Question: I got a 3D spaceship that moves forward and backward in the 3D scene correctly but the rightward and leftward movements are not right and what the A and D buttons do seem to vary with the camera position. This is the listener code which works for buttons W (forward) and S (backward) while buttons A and D don't do exactly what they should.

When I start the 3D space scene the steering of the spaceship is working and the buttons A and D move the spaceship left and right but after a changed the camera and rotated the view, the buttons A and D are still opposite directions but not to the left and right but depend on the camera's position.
'''
public void onAnalog(String name, float value, float tpf) {
// computing the normalized direction of the cam to move the node
int movement = 80000;
int rotation = 1;
direction.set(cam.getDirection()).normalizeLocal();
if (name.equals("moveForward")) {
direction.multLocal(movement * tpf);
ufoNode.move(direction);
}
if (name.equals("moveBackward")) {
direction.multLocal(-movement * tpf);
ufoNode.move(direction);
}
if (name.equals("moveRight")) {
direction.crossLocal(Vector3f.UNIT_Y).multLocal(movement * tpf);
ufoNode.move(direction);
}
if (name.equals("moveLeft")) {
direction.crossLocal(Vector3f.UNIT_Y).multLocal(-movement * tpf);
ufoNode.move(direction);
}
if (name.equals("rotateRight") && rotate) {
ufoNode.rotate(0, 1 * tpf, 0);
}
if (name.equals("rotateLeft") && rotate) {
ufoNode.rotate(0, -1 * tpf, 0);
}
if (name.equals("rotateUp") && rotate) {
ufoNode.rotate(0, 0, -1 * tpf);
}
if (name.equals("rotateDown") && rotate) {
ufoNode.rotate(0, 0, 1 * tpf);
}
}
'''
Can you help me and tell me what should be done to fix the right and left movements? The entire code is
'''
public class SpaceStation extends SimpleApplication implements AnalogListener,
ActionListener {
private PlanetAppState planetAppState;
private Geometry mark;
private Node ufoNode;
private Node spaceStationNode;
private Node jumpgateNode;
private Node jumpgateNode2;
private BetterCharacterControl ufoControl;
CameraNode camNode;
boolean rotate = false;
Vector3f direction = new Vector3f();
private BulletAppState bulletAppState;
public static void main(String[] args) {
AppSettings settings = new AppSettings(true);
settings.setResolution(1024, 768);
SpaceStation app = new SpaceStation();
app.setSettings(settings);
// app.showSettings = true;
app.start();
}
@Override
public void simpleInitApp() {
// Only show severe errors in log
java.util.logging.Logger.getLogger("com.jme3").setLevel(
java.util.logging.Level.SEVERE);
bulletAppState = new BulletAppState();
bulletAppState.setThreadingType(BulletAppState.ThreadingType.PARALLEL);
stateManager.attach(bulletAppState);
bulletAppState.setDebugEnabled(false);
DirectionalLight sun = new DirectionalLight();
sun.setDirection(new Vector3f(-.1f, 0f, -1f));
sun.setColor(new ColorRGBA(0.75f, 0.75f, 0.75f, 1.0f));
rootNode.addLight(sun);
// Add sky
Node sceneNode = new Node("Scene");
sceneNode.attachChild(Utility.createSkyBox(this.getAssetManager(),
"Textures/blue-glow-1024.dds"));
rootNode.attachChild(sceneNode);
// Create collision test mark
Sphere sphere = new Sphere(30, 30, 5f);
mark = new Geometry("mark", sphere);
Material mark_mat = new Material(assetManager,
"Common/MatDefs/Misc/Unshaded.j3md");
mark_mat.setColor("Color", ColorRGBA.Red);
mark.setMaterial(mark_mat);
// Add planet app state
planetAppState = new PlanetAppState(rootNode, sun);
stateManager.attach(planetAppState);
// Add planet
FractalDataSource planetDataSource = new FractalDataSource(4);
planetDataSource.setHeightScale(900f);
Planet planet = Utility.createEarthLikePlanet(getAssetManager(),
293710.0f, null, planetDataSource);
planetAppState.addPlanet(planet);
rootNode.attachChild(planet);
// Add moon
FractalDataSource moonDataSource = new FractalDataSource(5);
moonDataSource.setHeightScale(300f);
Planet moon = Utility.createMoonLikePlanet(getAssetManager(), 50000,
moonDataSource);
planetAppState.addPlanet(moon);
rootNode.attachChild(moon);
moon.setLocalTranslation(new Vector3f(10f, 10f, 505000f));//-950000f, 0f, 0f);
// add saucer
ufoNode = (Node) assetManager.loadModel("usaucer_v01.j3o");
ufoNode.setLocalScale(100f);
ufoNode.setLocalTranslation((new Vector3f(1000f, -1000f, 328000f)));
jumpgateNode = (Node) assetManager.loadModel("JumpGate.j3o");
jumpgateNode.setLocalScale(10000f);
jumpgateNode.setLocalTranslation((new Vector3f(10f, 10f, 708000f)));
spaceStationNode = (Node) assetManager.loadModel("SpaceStation.j3o");
spaceStationNode.setLocalScale(4000f);
spaceStationNode.setLocalTranslation((new Vector3f(10000f, -10f, 425000f)));
jumpgateNode2 = (Node) assetManager.loadModel("JumpGate.j3o");
jumpgateNode2.setLocalScale(10000f);
jumpgateNode2.setLocalTranslation((new Vector3f(10f, 10f, 798300f)));
/* This quaternion stores a 180 degree rolling rotation */
// Quaternion roll180 = new Quaternion();
// roll180.fromAngleAxis(FastMath.PI, new Vector3f(0, 0, 1));
/* The rotation is applied: The object rolls by 180 degrees. */
// ufoNode.setLocalRotation(roll180);
rootNode.attachChild(jumpgateNode);
rootNode.attachChild(jumpgateNode2);
rootNode.attachChild(spaceStationNode);
// creating the camera Node
camNode = new CameraNode("CamNode", cam);
// Setting the direction to Spatial to camera, this means the camera
// will copy the movements of the Node
camNode.setControlDir(ControlDirection.SpatialToCamera);
// attaching the camNode to the teaNode
ufoNode.attachChild(camNode);
// setting the local translation of the cam node to move it away a bit
camNode.setLocalTranslation(new Vector3f(-40, 0, 0));
// setting the camNode to look at the teaNode
camNode.lookAt(ufoNode.getLocalTranslation(), Vector3f.UNIT_Y);
// disable the default 1st-person flyCam (don't forget this!!)
ufoControl = new BetterCharacterControl(100000f, 80000f, 5000f);// (2, 4, 0.5f);
// radius (meters), height (meters), gravity (mass)
//ufoNode.addControl(ufoControl);
//rootNode.attachChild(ninjaNode);
//bulletAppState.getPhysicsSpace().add(ufoControl);
//getPhysicsSpace().add(ufoControl);
rootNode.attachChild(ufoNode);
flyCam.setEnabled(false);
registerInput();
}
private PhysicsSpace getPhysicsSpace() {
return bulletAppState.getPhysicsSpace();
}
public void registerInput() {
inputManager.addMapping("moveForward", new KeyTrigger(keyInput.KEY_UP),
new KeyTrigger(keyInput.KEY_W));
inputManager.addMapping("moveBackward", new KeyTrigger(
keyInput.KEY_DOWN), new KeyTrigger(keyInput.KEY_S));
inputManager.addMapping("moveRight",
new KeyTrigger(keyInput.KEY_RIGHT), new KeyTrigger(
keyInput.KEY_D));
inputManager.addMapping("moveLeft", new KeyTrigger(keyInput.KEY_LEFT),
new KeyTrigger(keyInput.KEY_A));
inputManager.addMapping("toggleRotate", new MouseButtonTrigger(
MouseInput.BUTTON_LEFT));
inputManager.addMapping("rotateRight", new MouseAxisTrigger(
MouseInput.AXIS_X, true));
inputManager.addMapping("rotateLeft", new MouseAxisTrigger(
MouseInput.AXIS_X, false));
inputManager.addMapping("rotateUp", new MouseAxisTrigger(
MouseInput.AXIS_Y, true));
inputManager.addMapping("rotateDown", new MouseAxisTrigger(
MouseInput.AXIS_Y, false));
inputManager.addListener(this, "moveForward", "moveBackward",
"moveRight", "moveLeft");
inputManager.addListener(this, "rotateRight", "rotateLeft", "rotateUp",
"rotateDown", "toggleRotate");
// Toggle mouse cursor
inputManager.addMapping("TOGGLE_CURSOR", new MouseButtonTrigger(
MouseInput.BUTTON_LEFT), new KeyTrigger(KeyInput.KEY_SPACE));
inputManager.addListener(actionListener, "TOGGLE_CURSOR");
// Toggle wireframe
inputManager.addMapping("TOGGLE_WIREFRAME", new KeyTrigger(
KeyInput.KEY_T));
inputManager.addListener(actionListener, "TOGGLE_WIREFRAME");
// Collision test
inputManager.addMapping("COLLISION_TEST", new MouseButtonTrigger(
MouseInput.BUTTON_RIGHT));
inputManager.addListener(actionListener, "COLLISION_TEST");
}
public void onAnalog(String name, float value, float tpf) {
// computing the normalized direction of the cam to move the node
int movement = 80000;
int rotation = 1;
direction.set(cam.getDirection()).normalizeLocal();
if (name.equals("moveForward")) {
direction.multLocal(movement * tpf);
ufoNode.move(direction);
}
if (name.equals("moveBackward")) {
direction.multLocal(-movement * tpf);
ufoNode.move(direction);
}
if (name.equals("moveRight")) {
direction.crossLocal(Vector3f.UNIT_Y).multLocal(movement * tpf);
ufoNode.move(direction);
}
if (name.equals("moveLeft")) {
direction.crossLocal(Vector3f.UNIT_Y).multLocal(-movement * tpf);
ufoNode.move(direction);
}
if (name.equals("rotateRight") && rotate) {
ufoNode.rotate(0, 1 * tpf, 0);
}
if (name.equals("rotateLeft") && rotate) {
ufoNode.rotate(0, -1 * tpf, 0);
}
if (name.equals("rotateUp") && rotate) {
ufoNode.rotate(0, 0, -1 * tpf);
}
if (name.equals("rotateDown") && rotate) {
ufoNode.rotate(0, 0, 1 * tpf);
}
}
public void onAction(String name, boolean keyPressed, float tpf) {
// toggling rotation on or off
if (name.equals("toggleRotate") && keyPressed) {
rotate = true;
inputManager.setCursorVisible(false);
}
if (name.equals("toggleRotate") && !keyPressed) {
rotate = false;
inputManager.setCursorVisible(true);
}
if (name.equals("TOGGLE_CURSOR") && !keyPressed) {
if (inputManager.isCursorVisible()) {
inputManager.setCursorVisible(false);
} else {
inputManager.setCursorVisible(true);
}
}
if (name.equals("TOGGLE_WIREFRAME") && !keyPressed) {
for (Planet planet : planetAppState.getPlanets()) {
planet.toogleWireframe();
}
}
if (name.equals("COLLISION_TEST") && !keyPressed) {
CollisionResults results = new CollisionResults();
Ray ray = new Ray(cam.getLocation(), cam.getDirection());
// Test collision with closest planet's terrain only
planetAppState.getNearestPlanet().getTerrainNode()
.collideWith(ray, results);
System.out.println("----- Collisions? " + results.size() + "-----");
for (int i = 0; i < results.size(); i++) {
// For each hit, we know distance, impact point, name of
// geometry.
float dist = results.getCollision(i).getDistance();
Vector3f pt = results.getCollision(i).getContactPoint();
String hit = results.getCollision(i).getGeometry().getName();
System.out.println("* Collision #" + i);
System.out.println(" You shot " + hit + " at " + pt + ", "
+ dist + " wu away.");
}
if (results.size() > 0) {
// The closest collision point is what was truly hit:
CollisionResult closest = results.getClosestCollision();
// Let's interact - we mark the hit with a red dot.
mark.setLocalTranslation(closest.getContactPoint());
rootNode.attachChild(mark);
} else {
// No hits? Then remove the red mark.
rootNode.detachChild(mark);
}
}
}
private ActionListener actionListener = new ActionListener() {
public void onAction(String name, boolean pressed, float tpf) {
if (name.equals("TOGGLE_CURSOR") && !pressed) {
if (inputManager.isCursorVisible()) {
inputManager.setCursorVisible(false);
} else {
inputManager.setCursorVisible(true);
}
}
if (name.equals("TOGGLE_WIREFRAME") && !pressed) {
for (Planet planet : planetAppState.getPlanets()) {
planet.toogleWireframe();
}
}
if (name.equals("COLLISION_TEST") && !pressed) {
CollisionResults results = new CollisionResults();
Ray ray = new Ray(cam.getLocation(), cam.getDirection());
// Test collision with closest planet's terrain only
planetAppState.getNearestPlanet().getTerrainNode()
.collideWith(ray, results);
System.out.println("----- Collisions? " + results.size()
+ "-----");
for (int i = 0; i < results.size(); i++) {
// For each hit, we know distance, impact point, name of
// geometry.
float dist = results.getCollision(i).getDistance();
Vector3f pt = results.getCollision(i).getContactPoint();
String hit = results.getCollision(i).getGeometry()
.getName();
System.out.println("* Collision #" + i);
System.out.println(" You shot " + hit + " at " + pt + ", "
+ dist + " wu away.");
}
if (results.size() > 0) {
// The closest collision point is what was truly hit:
CollisionResult closest = results.getClosestCollision();
// Let's interact - we mark the hit with a red dot.
mark.setLocalTranslation(closest.getContactPoint());
rootNode.attachChild(mark);
} else {
// No hits? Then remove the red mark.
rootNode.detachChild(mark);
}
}
}
};
}
'''
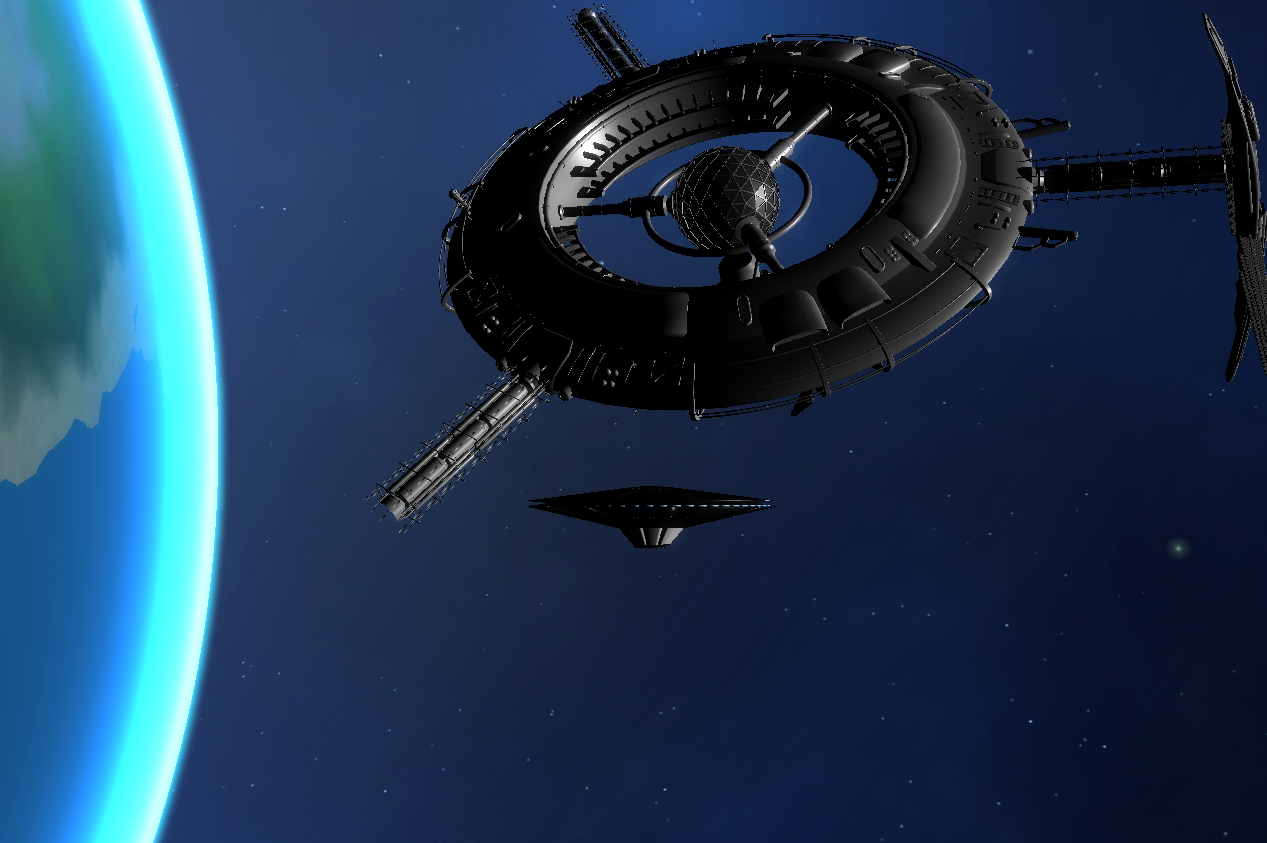
Answer: Going off your last comment, I am posting this as an answer (although I'm not exactly sure what to use as a cross vector.
When retrieving the cross vector, we are looking to get a perpendicular to the straight line out the front of the craft, and the vertical line that is perpendicular to the straight line, going vertically through the center of the craft.
I assume that direction is our forward-direction vector, in which case (regardless of view) we want to cross this with the vertical line that goes through the center of the craft. The crossLocal of these two vectors would be a perpendicular line to both, either going out of the left or right of the craft (regardless of camera or craft orientation).
for my code fix, I will assume 'craftSkewer' is an imaginary skewer that runs through the center of the craft, vertically.
'''
direction.crossLocal(craftSkewer.UNIT_Y).multLocal(movement * tpf);
'''
I think the reason this works initially is due to the UNIT_Y returning 0 - But after moving craft or camera, it is recalculated incorrectly?